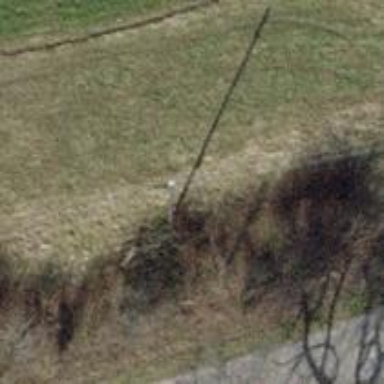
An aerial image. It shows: Power pole.